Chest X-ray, PA view. Patient: 56 years old, sex F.
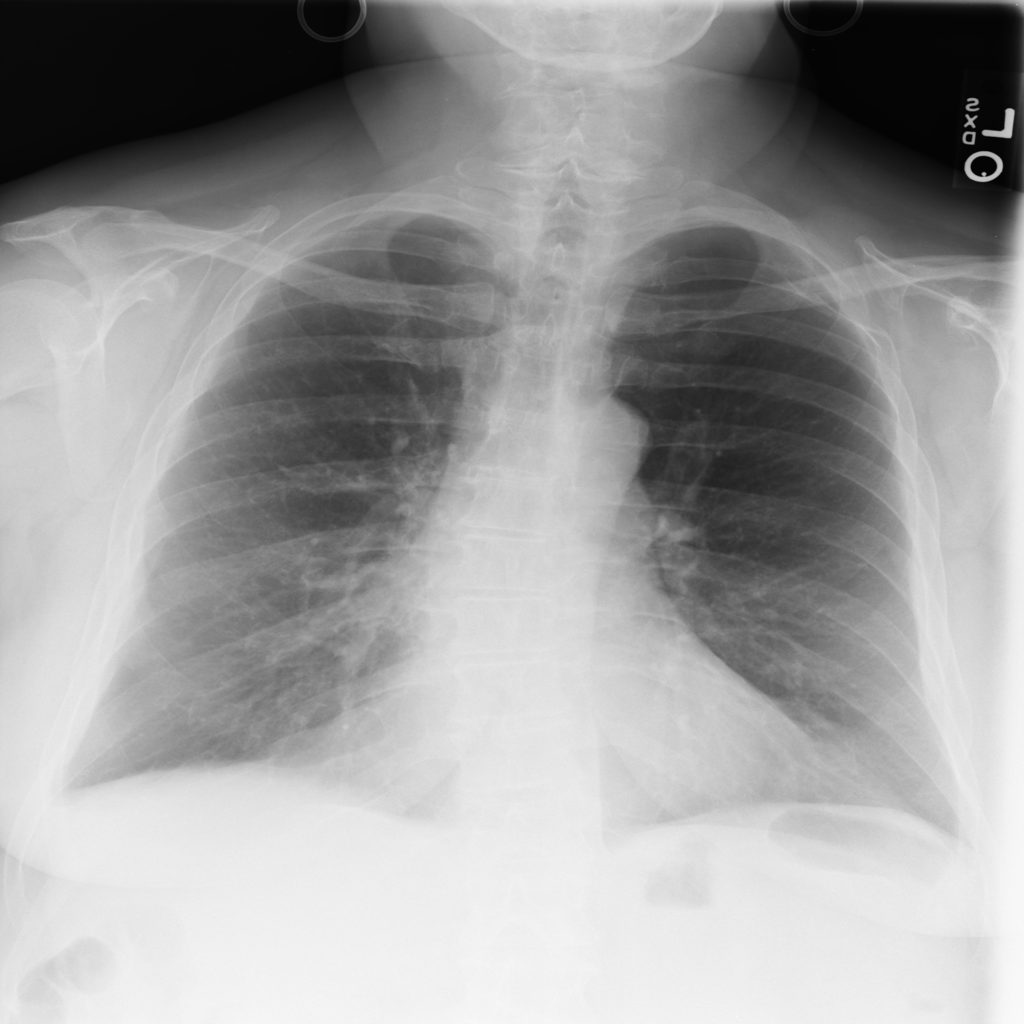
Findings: No Finding